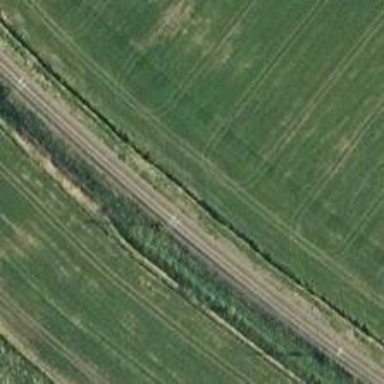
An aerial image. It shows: Continuous rail railway with electrified contact line.